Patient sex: F
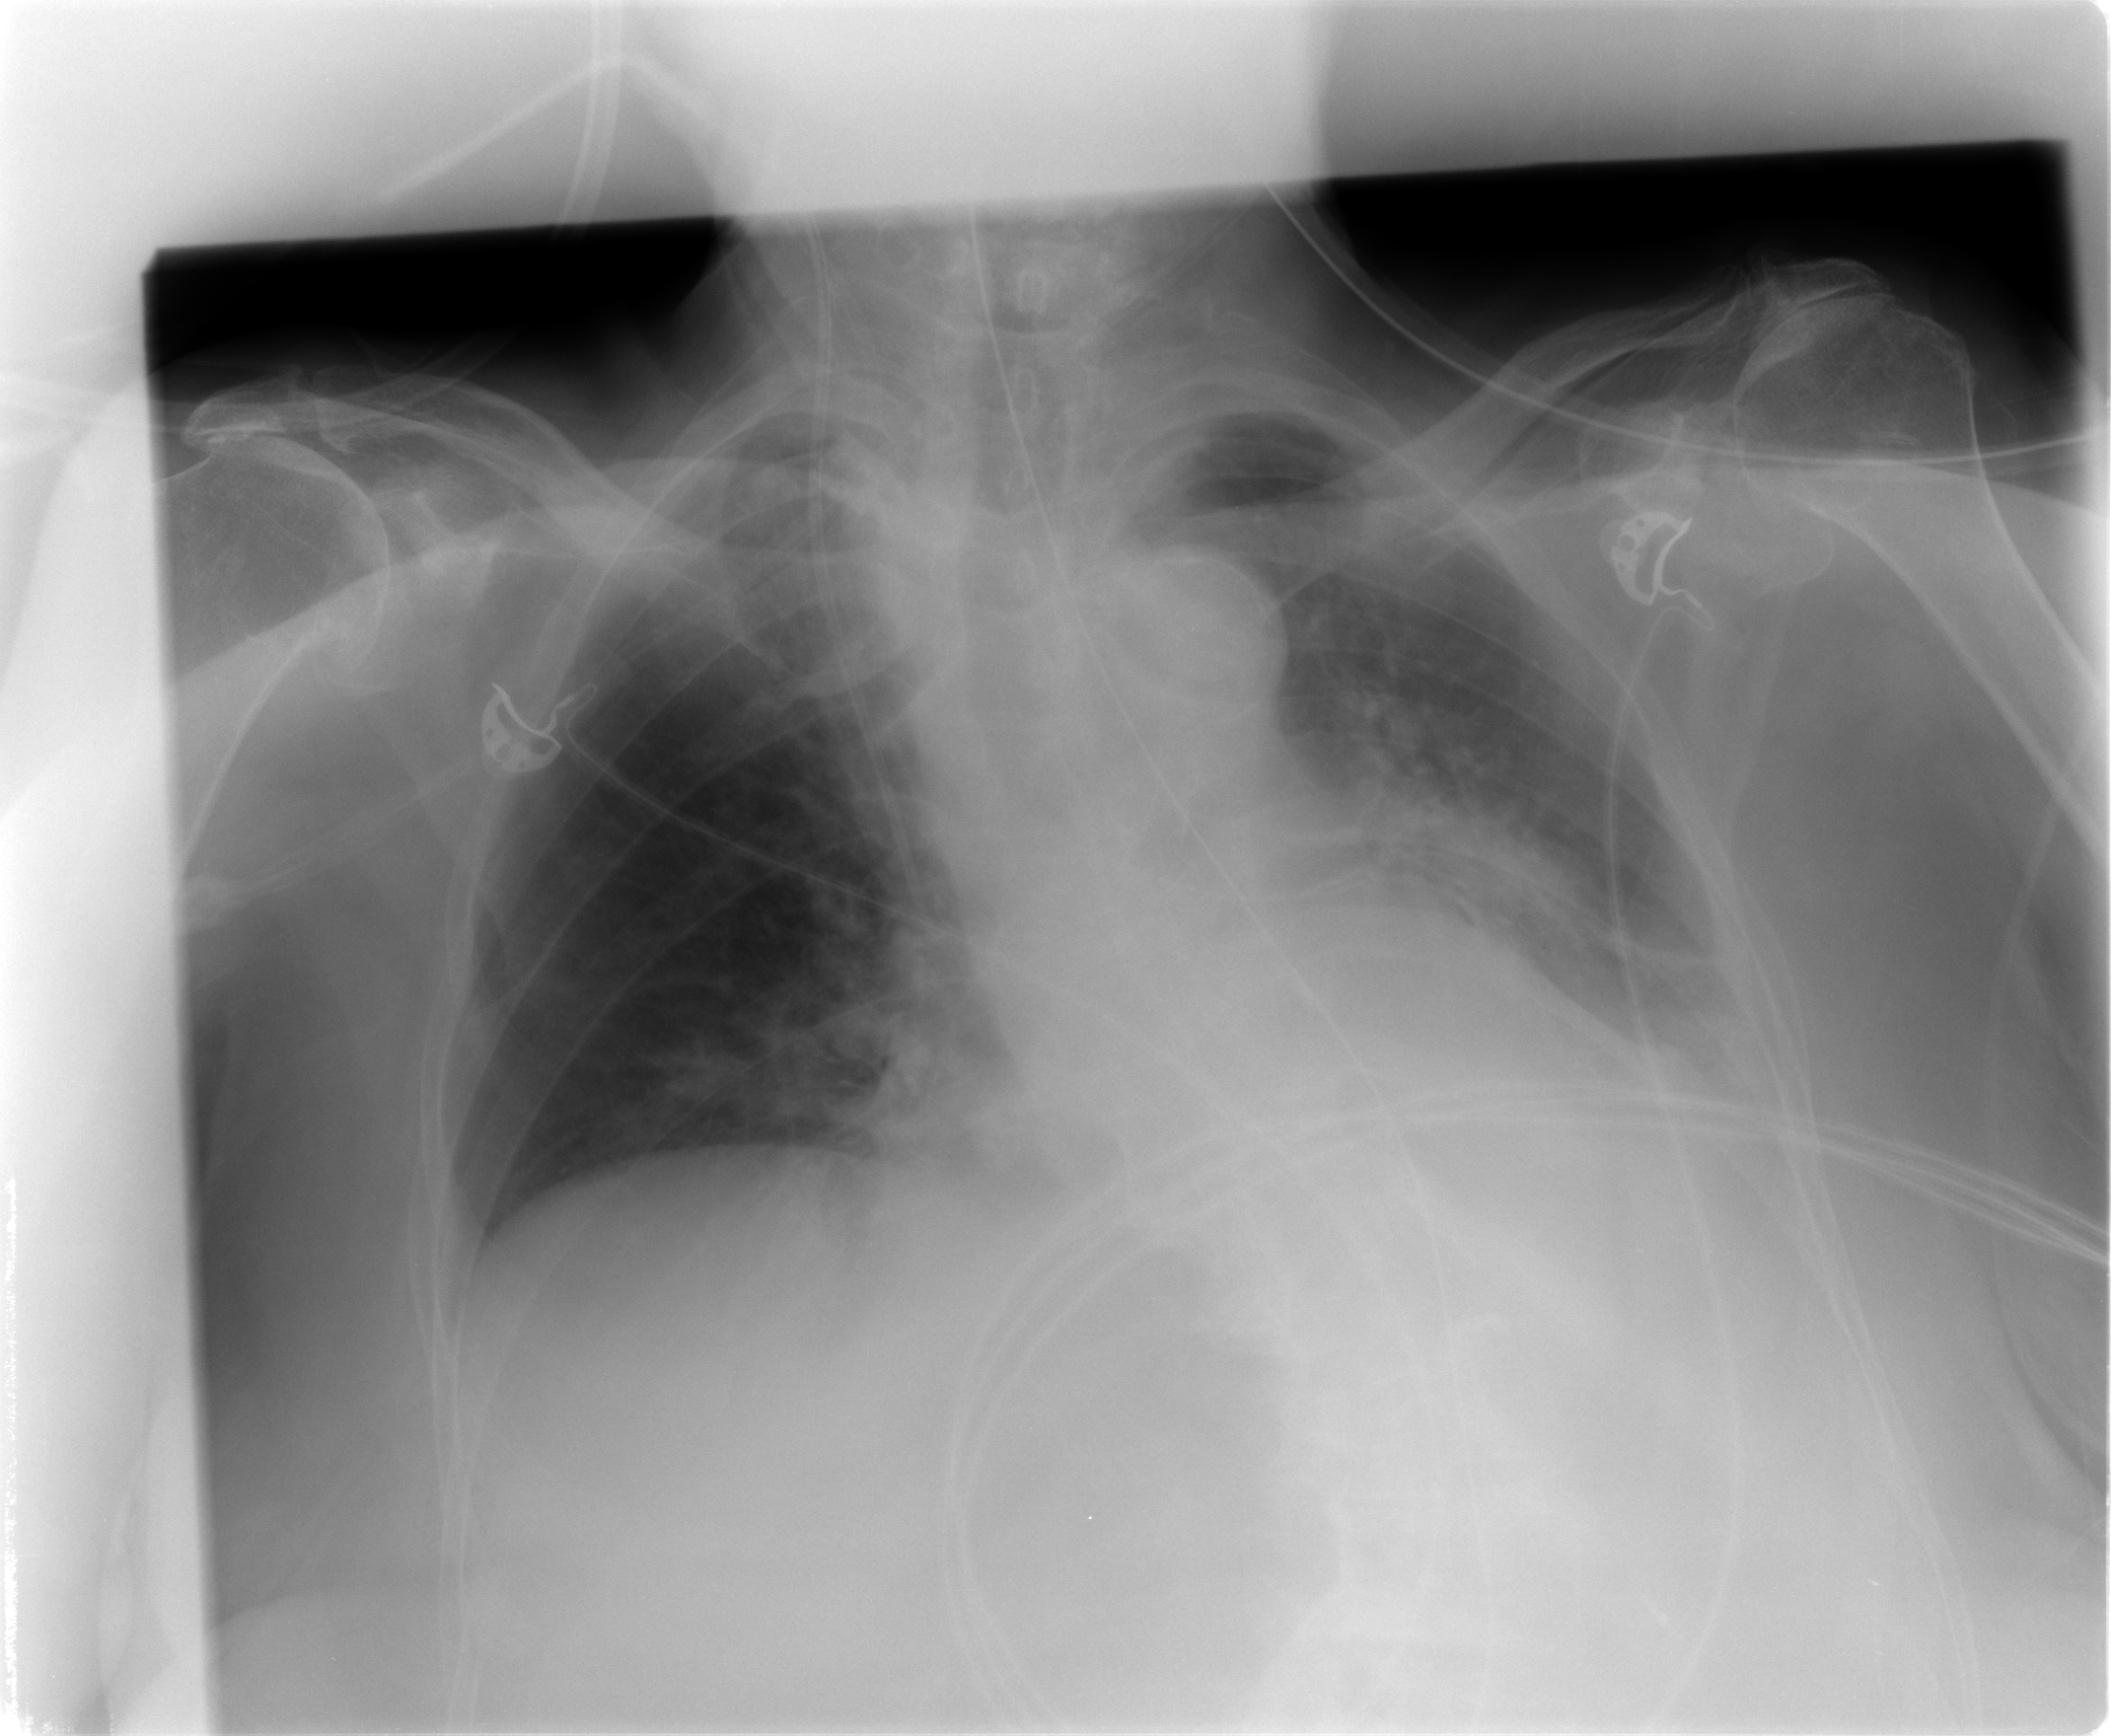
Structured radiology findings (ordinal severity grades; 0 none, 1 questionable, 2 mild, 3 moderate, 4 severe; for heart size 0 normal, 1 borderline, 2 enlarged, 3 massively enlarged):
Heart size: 1
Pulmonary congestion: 0
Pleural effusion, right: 0
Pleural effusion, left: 2
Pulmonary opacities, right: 0
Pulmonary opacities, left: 0
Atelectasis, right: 2
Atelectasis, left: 2